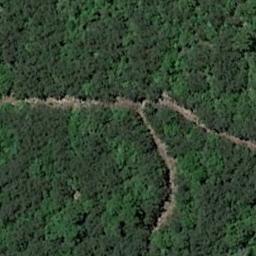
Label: forest